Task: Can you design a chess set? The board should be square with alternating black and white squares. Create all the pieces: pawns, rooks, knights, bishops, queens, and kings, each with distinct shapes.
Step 1640:
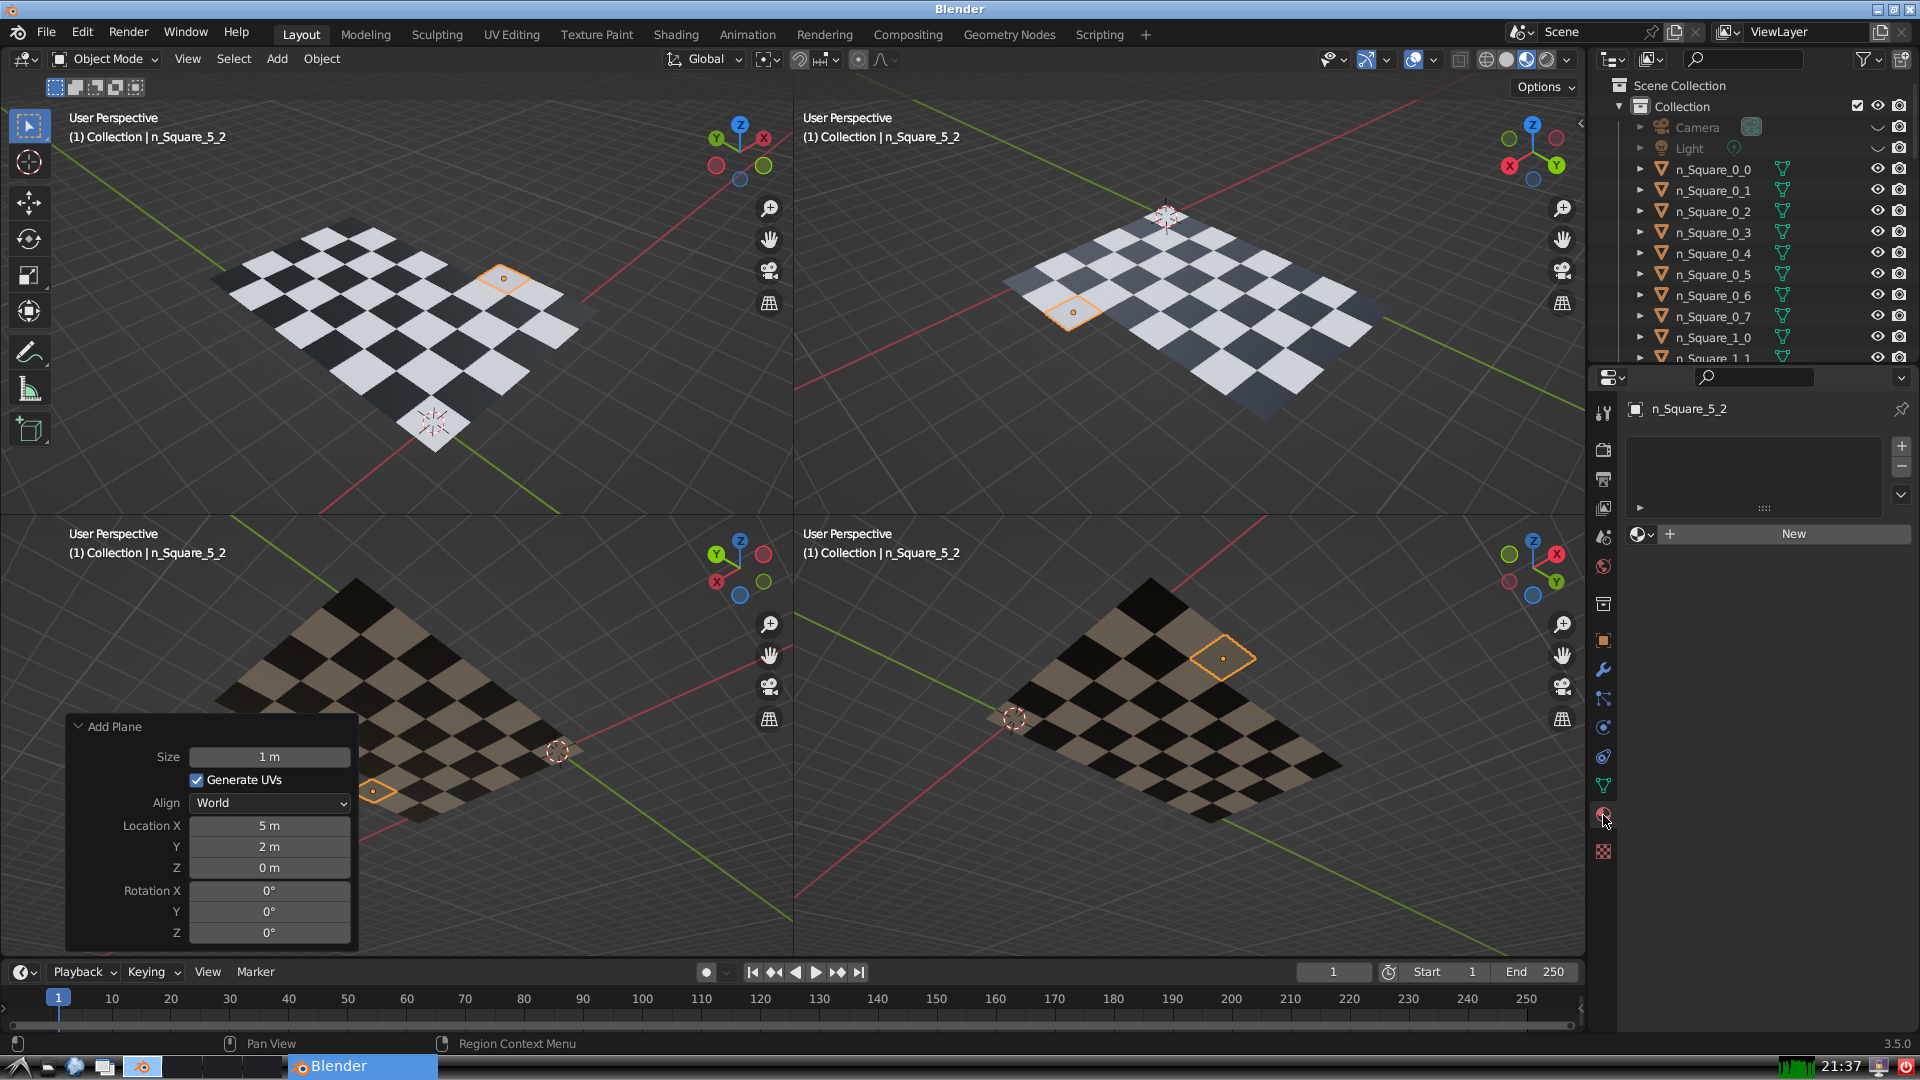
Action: {"mouse_move": [1636, 534]}